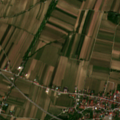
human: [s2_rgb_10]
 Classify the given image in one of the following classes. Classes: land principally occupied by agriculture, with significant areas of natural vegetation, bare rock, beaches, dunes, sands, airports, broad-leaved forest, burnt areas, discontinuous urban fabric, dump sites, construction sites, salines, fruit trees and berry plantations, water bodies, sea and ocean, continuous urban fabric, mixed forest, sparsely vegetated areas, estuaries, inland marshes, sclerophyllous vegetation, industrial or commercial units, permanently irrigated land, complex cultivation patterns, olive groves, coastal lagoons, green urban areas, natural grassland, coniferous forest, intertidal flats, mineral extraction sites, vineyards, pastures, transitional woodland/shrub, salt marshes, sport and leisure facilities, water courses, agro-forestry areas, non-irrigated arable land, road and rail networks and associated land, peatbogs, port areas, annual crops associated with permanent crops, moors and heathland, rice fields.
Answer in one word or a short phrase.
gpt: discontinuous urban fabric, non-irrigated arable land, vineyards